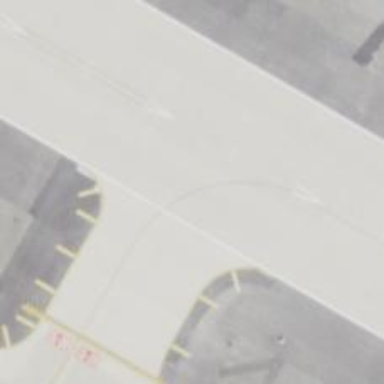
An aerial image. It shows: Image of taxiway at airport.